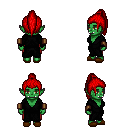
a pixel art fantasy rpg character, female body template, orc, green skin, gray robe, red pants, red long topknot hairstyle, leather bracers, brown slippers, four views (front, back, left, right), 2x2 character sprite sheet, small pixel art, hard edges, no anti-aliasing